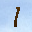
Label: 1